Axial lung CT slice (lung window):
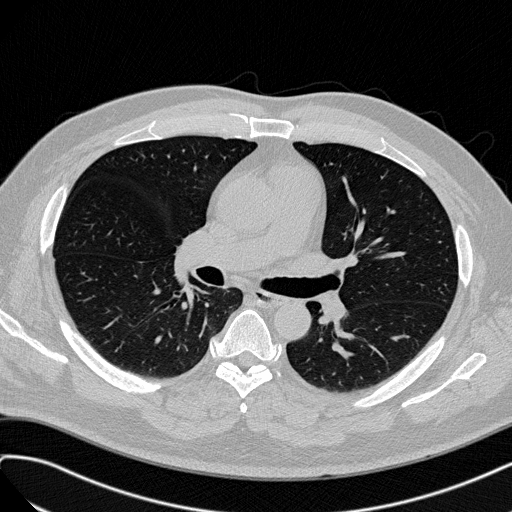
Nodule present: no